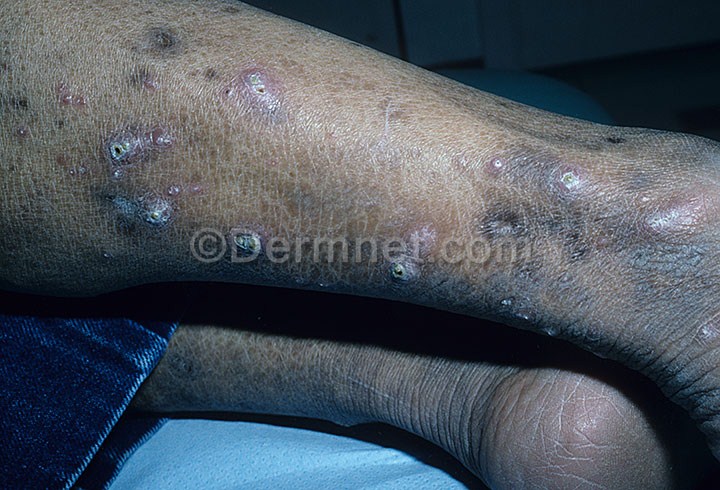
Disease: Seborrheic Keratoses and other Benign Tumors